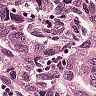
Metastatic tissue present: yes